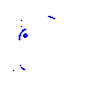
Particle: pion